Question: Below is the image - Laugh as much as you want, it's part of my specifications.

'''
#content2 {
float:left;
margin: 1% 2% 1% 1%;
border-color: #000000;
border: 2px solid;
background-color: #Cc3399;
width: 40%;
margin-right: auto;
display: block;
}
#middle {
float: left;
margin: 1% 1%;
margin-right: auto;
padding: 1%;
background-color: #fff;
width: 300px;
height: 500px;
border-color: #000000;
border: 2px solid;
background-color: #Cc3399;
}
aside {
float: right;
width: 29%;
margin: 1% 1%;
margin-right: auto;
padding: 2% 0;
border-color: #000000;
border: 2px solid;
background-color: #Cc3399;
}
'''
I just want it to look better in general. Any tips on what I can do?
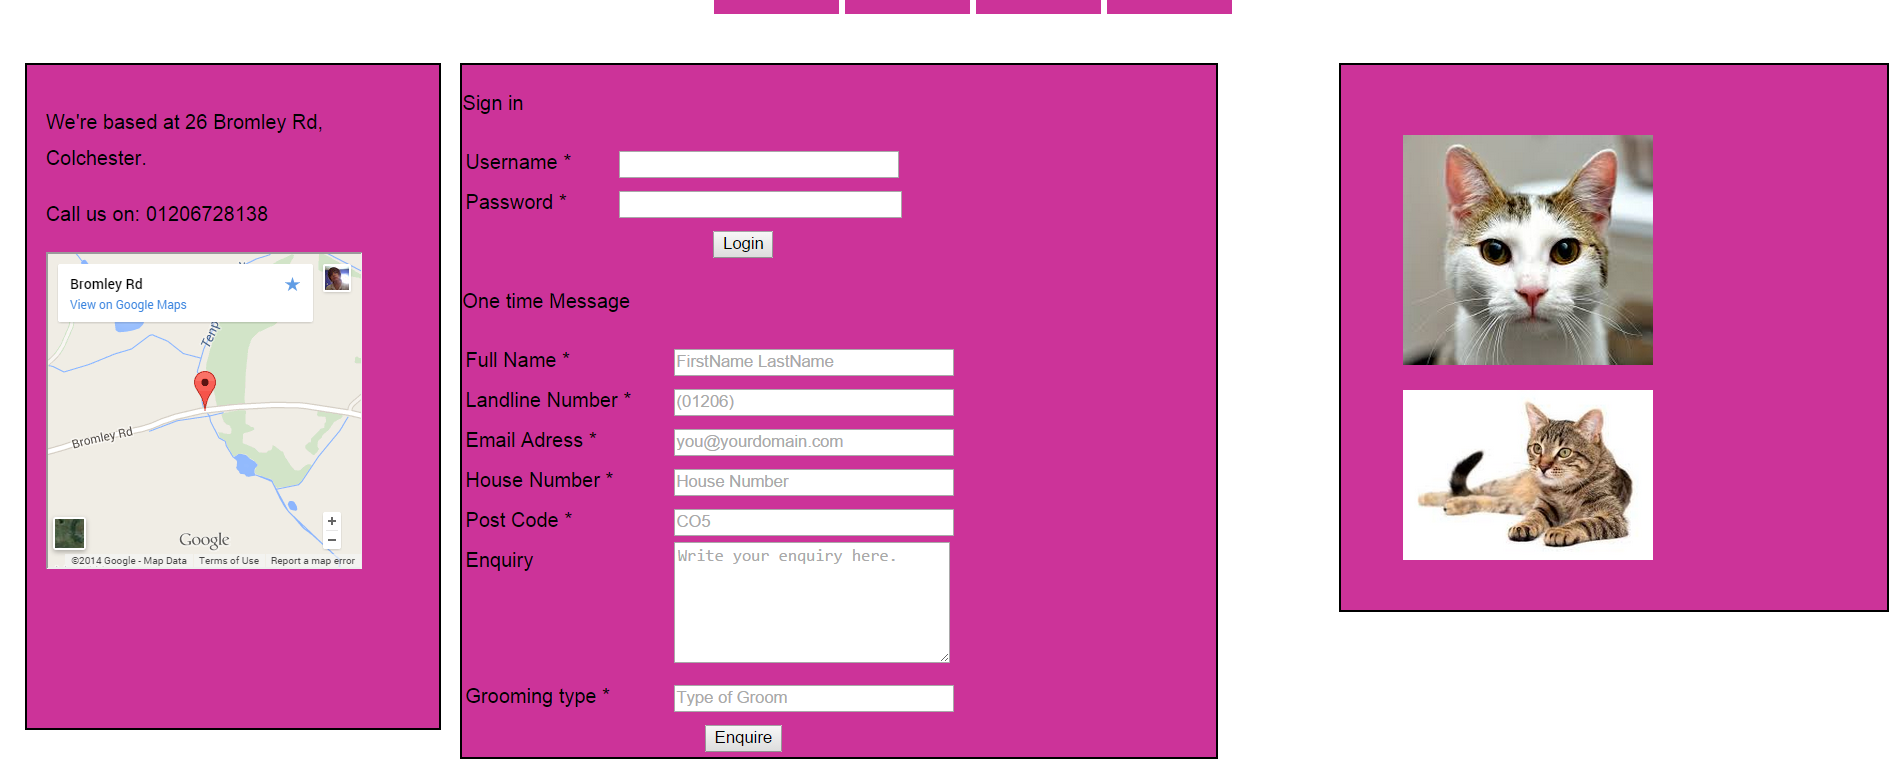
Answer: Add some padding to the form elements. Add placeholders rather than text fields and maybe align everything up so it looks a little more professional.
But hey, if you've met your specification then that's all you can do, welcome to dealing with clients :)
EDIT: If you want everything aligned better. Don't use percentages for your margins, use fixed width where possible. Wrap the text labels in a div and the input fields in another div to make them all align better. Better yet just put placeholders in the input fields like I mentioned and then wrap that in a single div if necessary to align better. Check your padding/margins always and use F12 on the page to play around with.